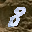
Label: 8